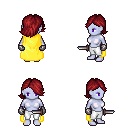
a pixel art fantasy rpg character, female body template, dark elf, purple skin, yellow cape, white pants, brunette swoop hairstyle, metal gloves, dagger, four views (front, back, left, right), 2x2 character sprite sheet, small pixel art, hard edges, no anti-aliasing